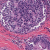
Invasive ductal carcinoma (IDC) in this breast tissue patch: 0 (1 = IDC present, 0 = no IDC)